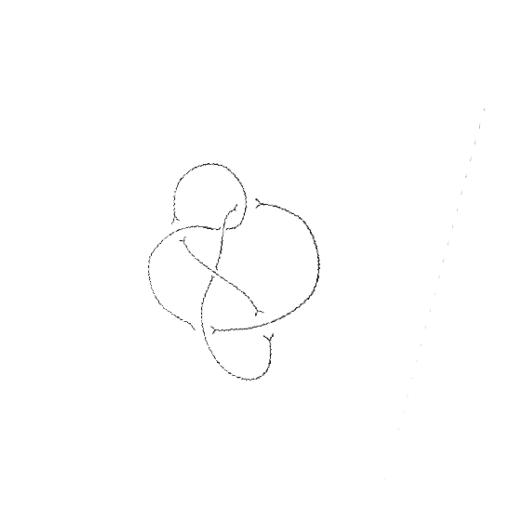
Crossing number: 6